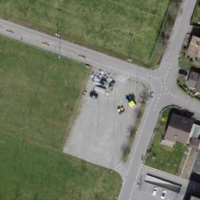
EUNIS habitat code: 25
Species observed at this site:
Phytolacca americana